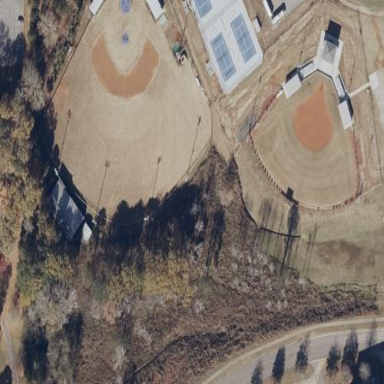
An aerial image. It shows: Baseball pitch for leisure land activities.